Question: This is my chart:
'''
$('#charsContentDiv').highcharts({
chart: {
zoomType: 'xy',
height: 337
},
title: {
text: ''
},
credits: {
enabled: false
},
xAxis: [{
categories: ['Jan', 'Fev', 'Mar', 'Abr', 'Mai', 'Jun',
'Jul', 'Ago', 'Set', 'Out', 'Nov', 'Dez']
}],
yAxis: [{ // Primary yAxis
min: 0,
title: {
text: 'Desempenho',
style: {
color: Highcharts.getOptions().colors[0]
}
},
labels: {
format: '{value}',
style: {
color: Highcharts.getOptions().colors[0]
}
}
},
{ // Secondary yAxis
title: {
text: ''
},
labels: {
enabled: false
}
}],
tooltip: {
shared: true
},
legend: {
title: {
text: '<i class="fa fa-arrow-up"></i><span> Direcao: '+direction+ '</span>'
},
layout: 'vertical',
align: 'top',
x: 60,
verticalAlign: 'top',
backgroundColor: (Highcharts.theme && Highcharts.theme.legendBackgroundColor) || '#FFFFFF'
},
series: [{
name: 'Desempenho',
type: 'column',
data: [49.9, 71.5, 106.4, 129.2, 144.0, 176.0, 135.6, 148.5, 216.4, 194.1, 95.6, 54.4]
}, {
name: 'Meta',
type: 'line',
data: [80.0, 80.0, 80.0, 80.0, 80.0, 80.0, 80.0, 80.0, 80.0, 80.0, 80.0, 80.0]
}]
});
'''
And this is how it is displayed

What I'm willing to do is add an image in the left side of "Direcao". I tried it like this:
'''
title: {
text: '<img src="arrow.jpg"></img> <span> Direcao: '+direction+"</span>"
}
'''
But only the text is displayed. Is there any way to add an image to the title?
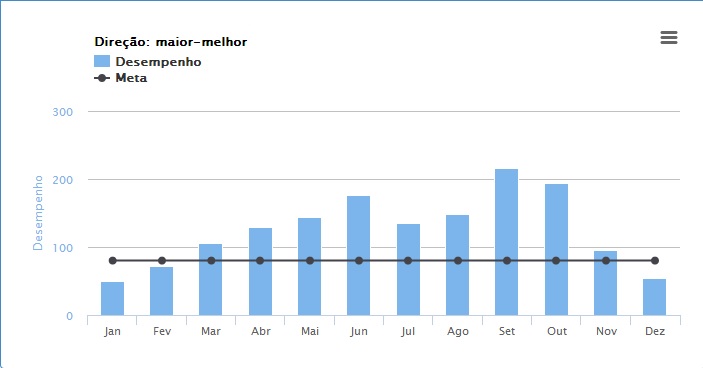
Answer: With SVG, just insert the code point instead of all the '<i class=\"fa fa-arrow-up\">' fanciness:
'''
legend: {
title: {
text:'\uf062'+'Direcao: '+direction
},
}
'''
You can see the unicode maps <URL>, drop the html escape code '&#x' and replace with javascripts '\u'.
For this to work set useHTML to true. You also have to set the font for your svg 'text' elements to that of fontawesome font set:
svg text {
font-family: FontAwesome;
}
Fiddle <URL>.